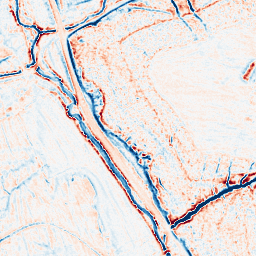
Category: multiscale
Decomposition family: dog_multiscale
Decomposition parameters: sigma_ratio: 1.4
n_scales: 4
base_sigma: 0.5
Upsampling method: quadratic
Upsampling parameters: scale: 8
Upsampling scale: 8